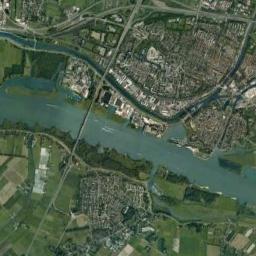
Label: river